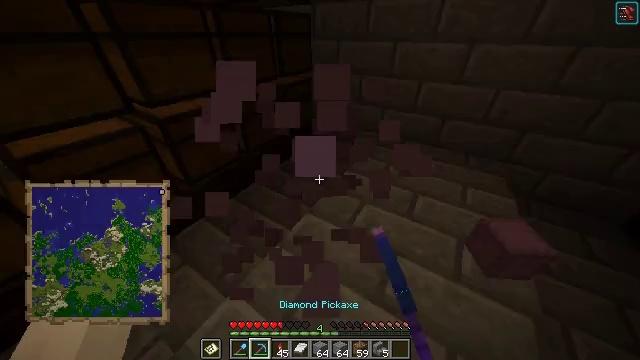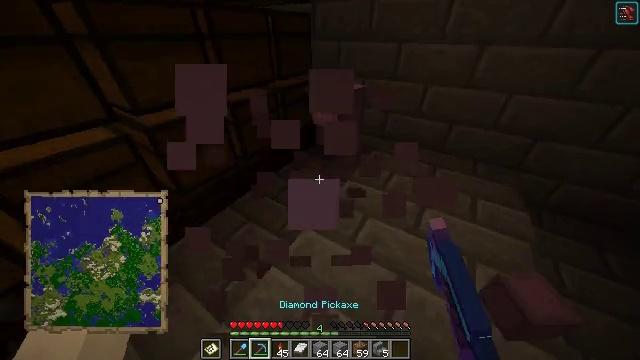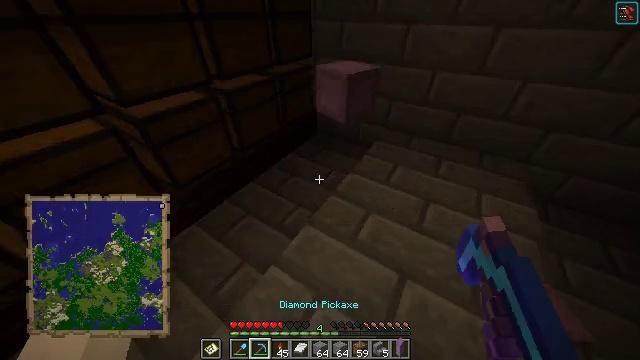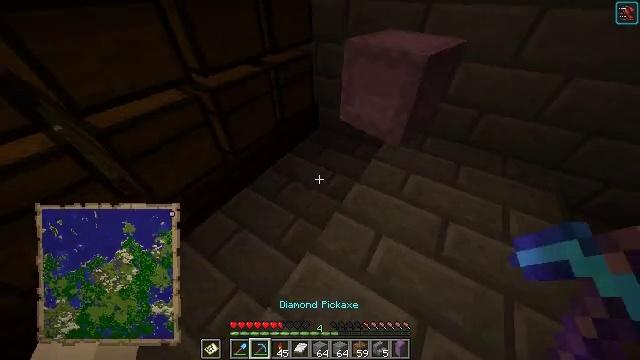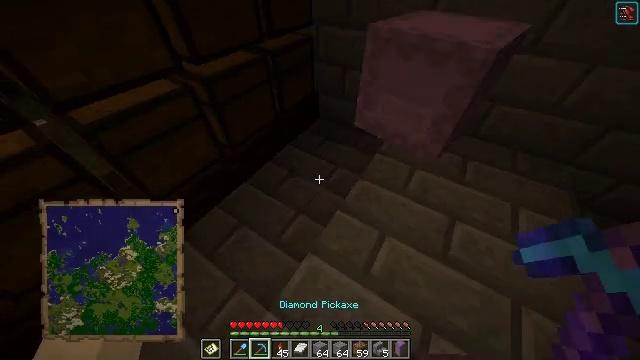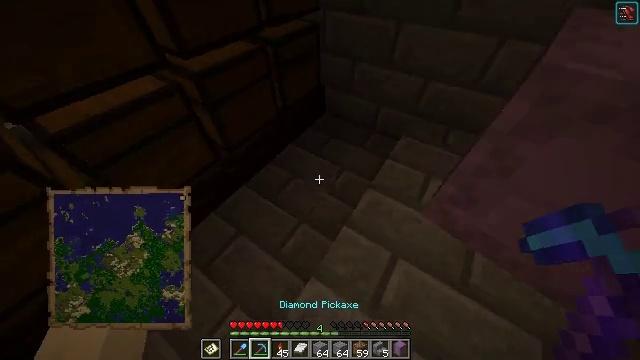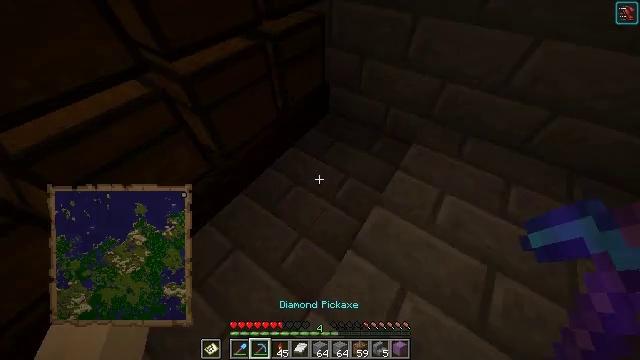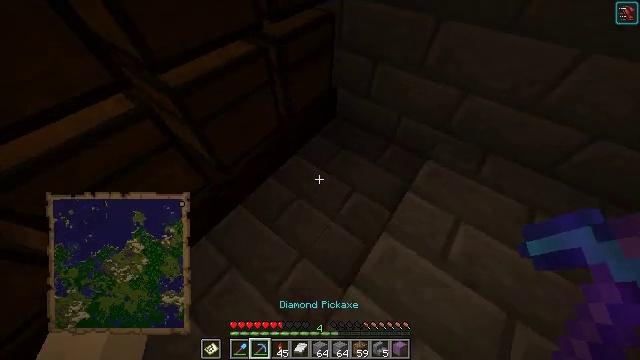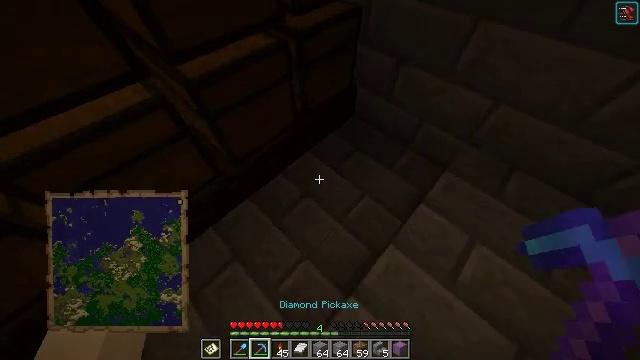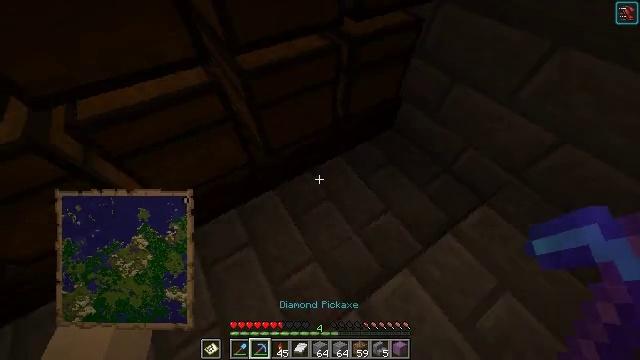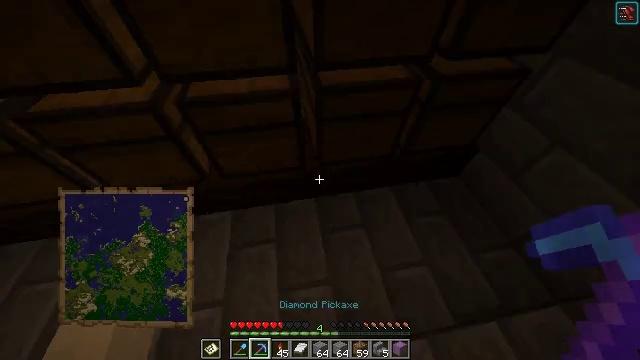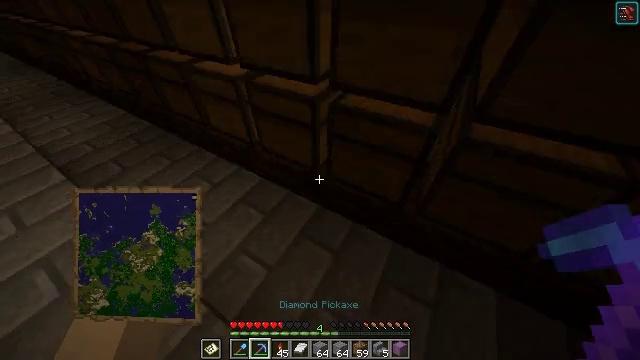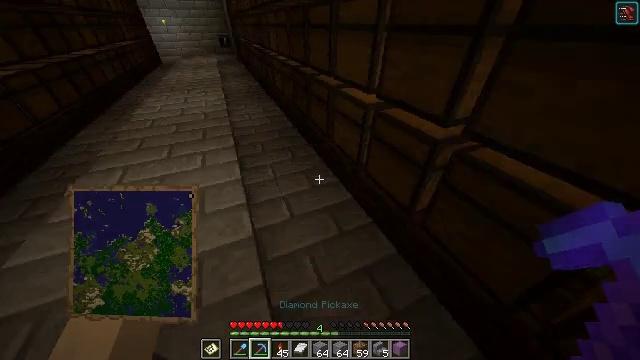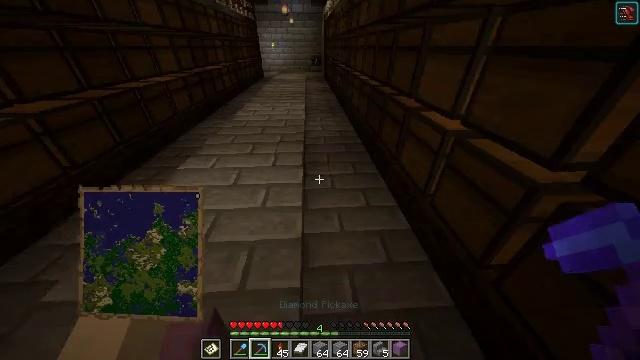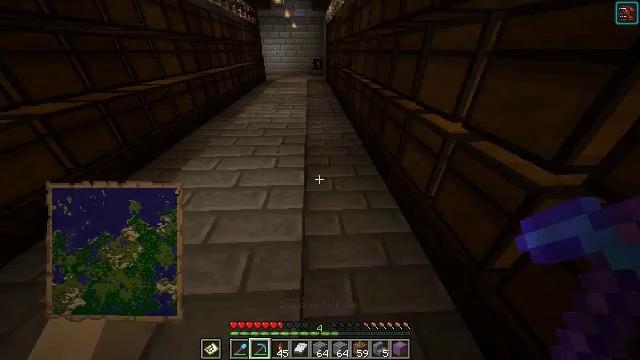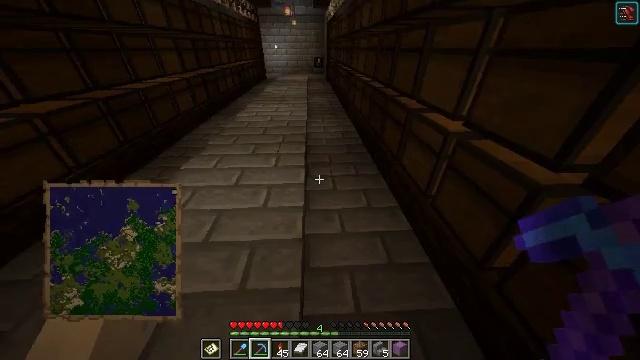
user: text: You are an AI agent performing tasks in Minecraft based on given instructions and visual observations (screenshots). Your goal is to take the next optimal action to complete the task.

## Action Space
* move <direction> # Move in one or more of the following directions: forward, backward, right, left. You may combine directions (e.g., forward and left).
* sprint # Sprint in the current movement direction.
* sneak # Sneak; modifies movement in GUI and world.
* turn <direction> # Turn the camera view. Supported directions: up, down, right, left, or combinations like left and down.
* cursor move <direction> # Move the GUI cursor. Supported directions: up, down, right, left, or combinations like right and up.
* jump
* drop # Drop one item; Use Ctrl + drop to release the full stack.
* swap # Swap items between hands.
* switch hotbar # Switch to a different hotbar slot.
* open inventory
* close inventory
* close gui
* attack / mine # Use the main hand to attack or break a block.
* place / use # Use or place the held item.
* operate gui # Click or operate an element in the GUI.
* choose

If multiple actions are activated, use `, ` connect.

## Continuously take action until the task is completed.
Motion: motion action
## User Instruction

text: Use a crafting table to get chiseled stone bricks.
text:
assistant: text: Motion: move forward
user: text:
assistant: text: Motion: move forward, turn down
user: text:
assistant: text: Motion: move forward, turn down
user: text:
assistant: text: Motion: move forward, turn down
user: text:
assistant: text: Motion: move forward, turn left and down
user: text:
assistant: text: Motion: move forward, turn left and down
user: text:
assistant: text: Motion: turn left and down
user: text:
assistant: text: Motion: turn left and down
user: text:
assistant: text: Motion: turn left
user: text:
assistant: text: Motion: turn left and up
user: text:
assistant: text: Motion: turn left and up
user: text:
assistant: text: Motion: turn left and up
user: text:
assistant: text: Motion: turn left and up
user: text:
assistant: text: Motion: no_op
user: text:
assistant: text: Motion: no_op
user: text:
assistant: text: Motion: no_op
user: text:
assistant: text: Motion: no_op
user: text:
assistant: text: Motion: move back and move left, turn down
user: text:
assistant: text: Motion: move back and move left
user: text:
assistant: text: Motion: move back and move left, turn left
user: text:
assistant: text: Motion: move back and move left, turn left and down
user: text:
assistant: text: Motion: move back and move left, turn left
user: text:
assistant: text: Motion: turn left
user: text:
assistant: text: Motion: turn up
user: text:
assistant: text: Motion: turn up
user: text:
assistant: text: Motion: turn up
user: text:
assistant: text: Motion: move forward, turn up
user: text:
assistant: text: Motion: move forward, turn right and up
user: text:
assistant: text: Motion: turn right and up
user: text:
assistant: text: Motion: turn up